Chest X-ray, AP view. Patient: 31 years old, sex M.
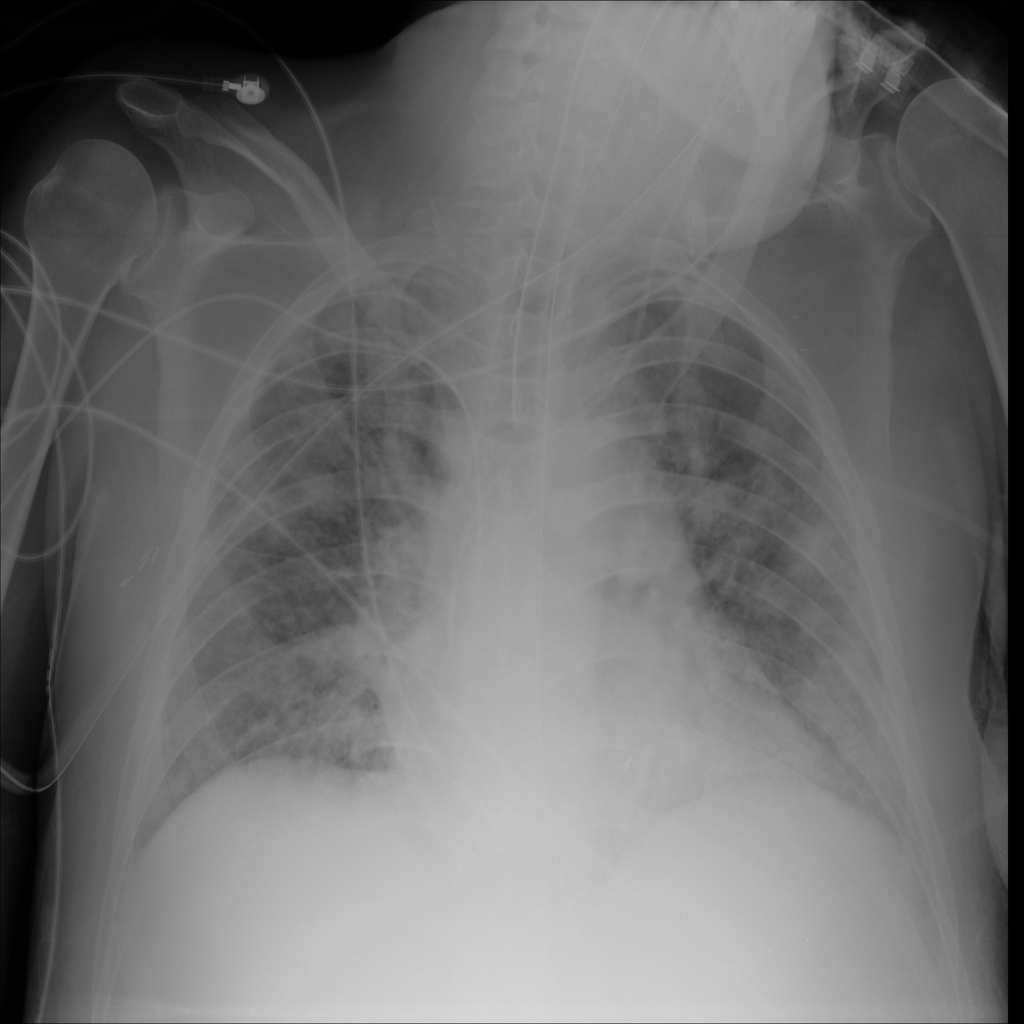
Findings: Infiltration